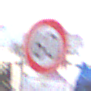
Verkehrszeichen: Geschwindigkeit60
Zusatzzeichen unten: BeiNaesse
Umgebung: Outdoor, Urban
Tageszeit: SunriseSunset
Wetter: Clear
Licht: Natural
Jahreszeit: NotSpecified
Kontrast: MediumContrast